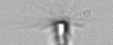
Label: Calciopappus